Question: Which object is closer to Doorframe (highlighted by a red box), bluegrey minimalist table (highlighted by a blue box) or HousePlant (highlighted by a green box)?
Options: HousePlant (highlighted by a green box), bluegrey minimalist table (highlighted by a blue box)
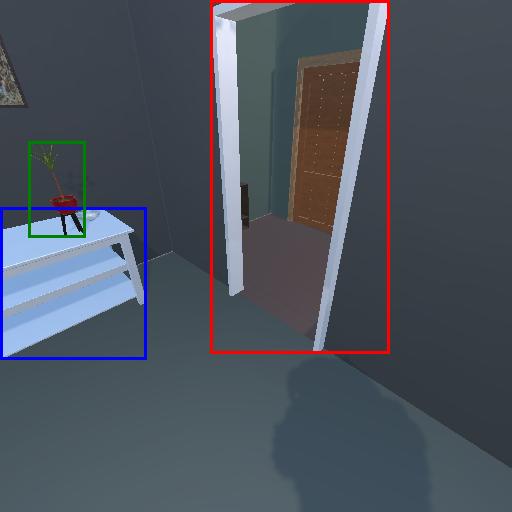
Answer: HousePlant (highlighted by a green box)